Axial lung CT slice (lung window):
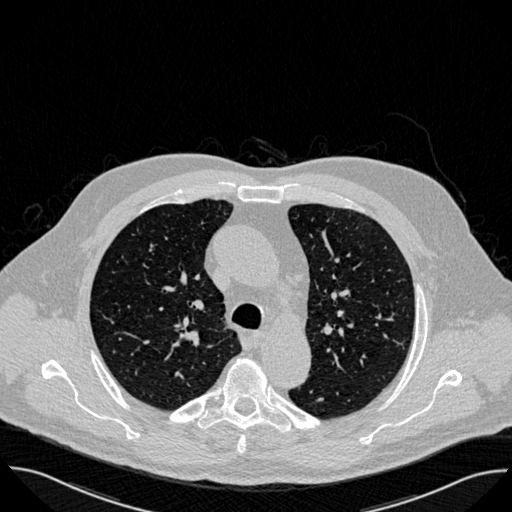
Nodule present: no